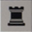
Piece: bR